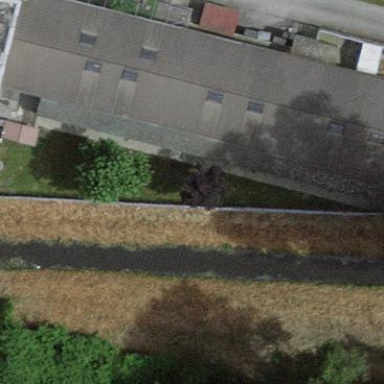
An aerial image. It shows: Industrial building.